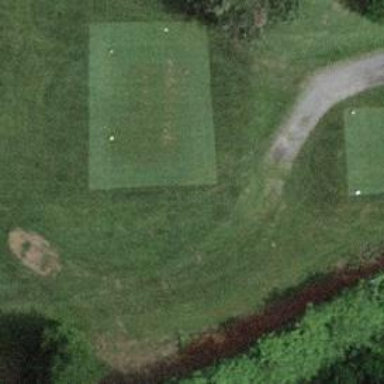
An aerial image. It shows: Grass area designated as golf tee.